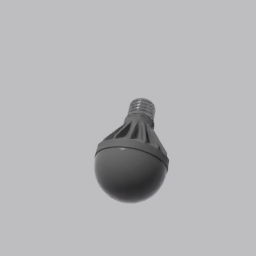
Label: lighting